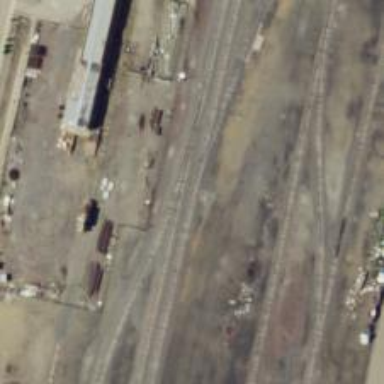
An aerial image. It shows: Railway siding for service.